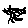
Label: tree